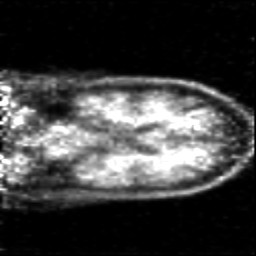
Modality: PET
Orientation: coronal
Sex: male
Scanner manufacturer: siemens